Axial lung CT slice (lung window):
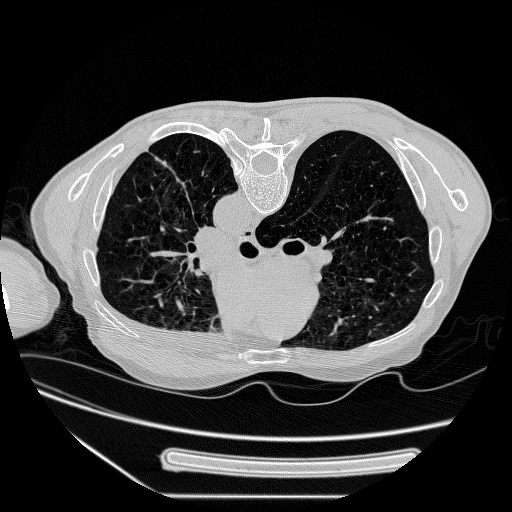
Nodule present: no